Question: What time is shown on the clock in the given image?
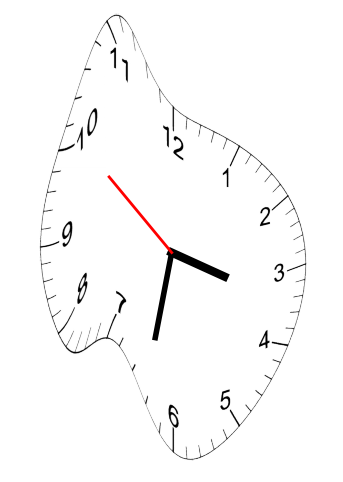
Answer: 03:31:51